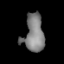
Tissue: lung
Cell type: Epithelial cells
Senescence score: 0.2229
Nuclear area (px): 736
Mean DAPI intensity: 126.48